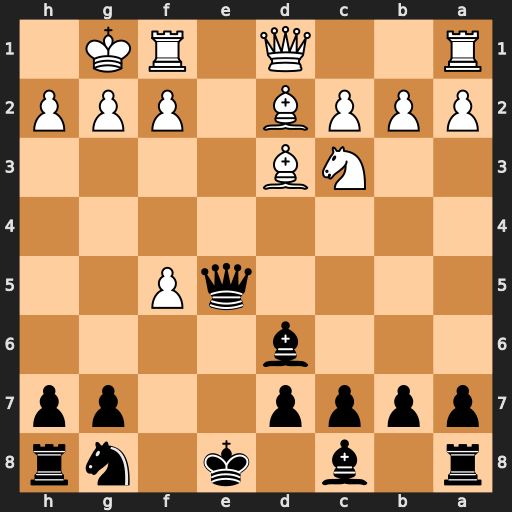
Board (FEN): r1b1k1nr/pppp2pp/3b4/4qP2/8/2NB4/PPPB1PPP/R2Q1RK1
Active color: b
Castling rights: kq
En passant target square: -
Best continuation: Qxh2#